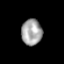
Tissue: prostate
Cell type: T cells
Senescence score: 0.3097
Nuclear area (px): 524
Mean DAPI intensity: 164.506